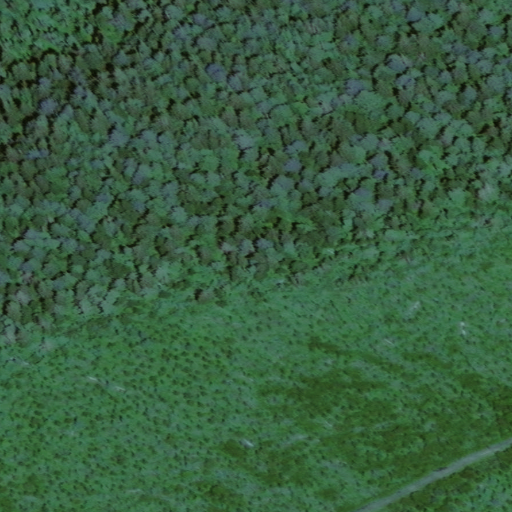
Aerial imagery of island in Alaska named California Boulder Patch containing only unknown